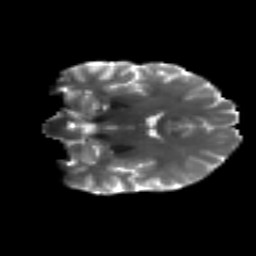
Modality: T2w
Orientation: coronal
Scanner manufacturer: siemens
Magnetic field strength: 3 T
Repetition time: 4.16 s
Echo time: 0.0806 s